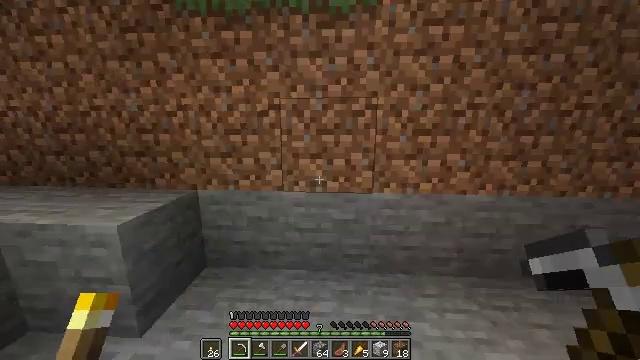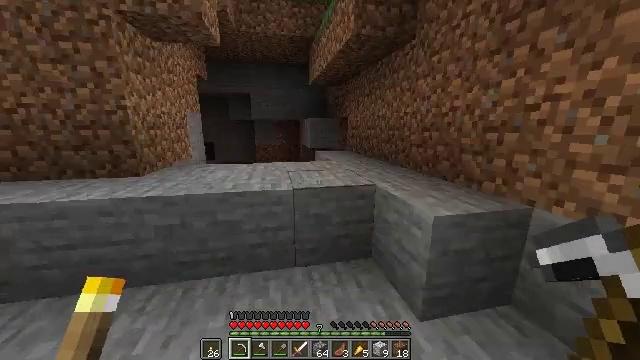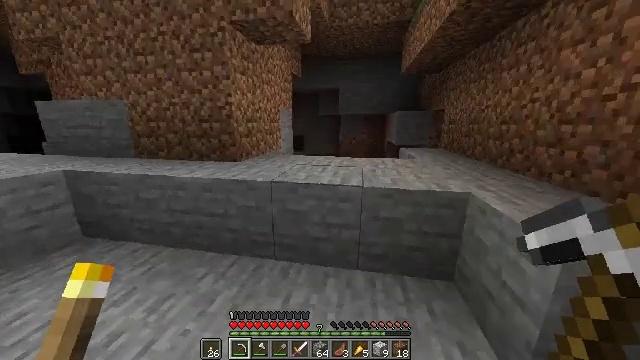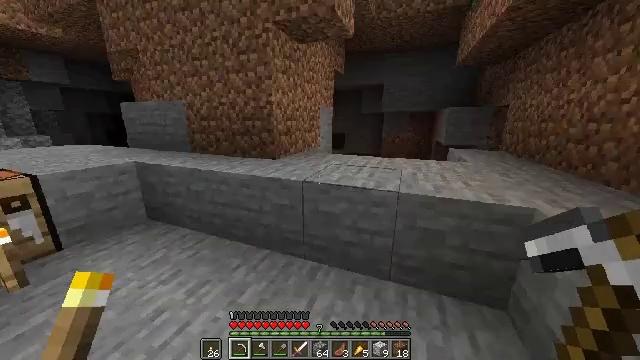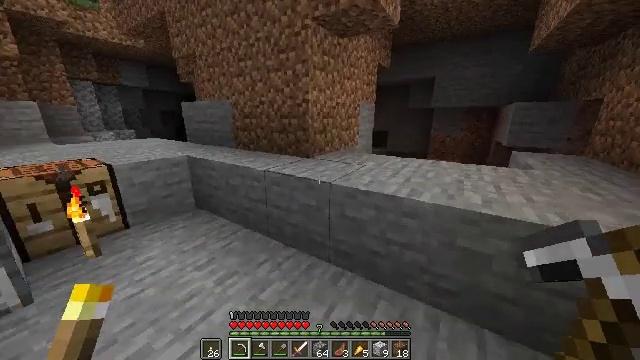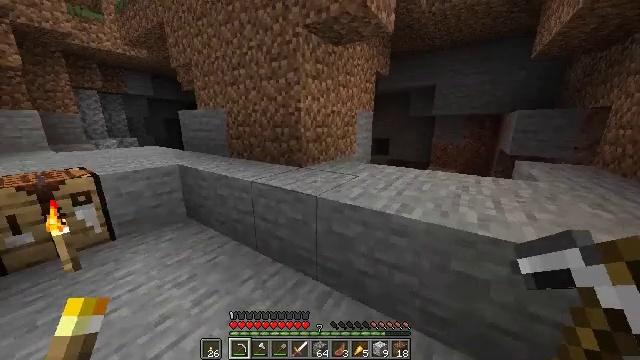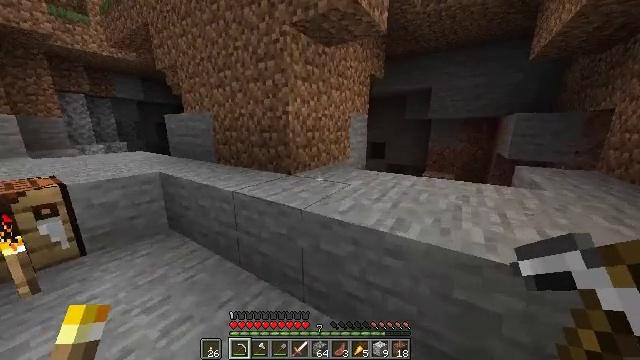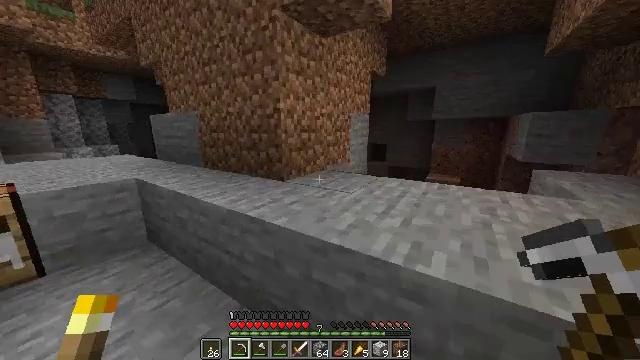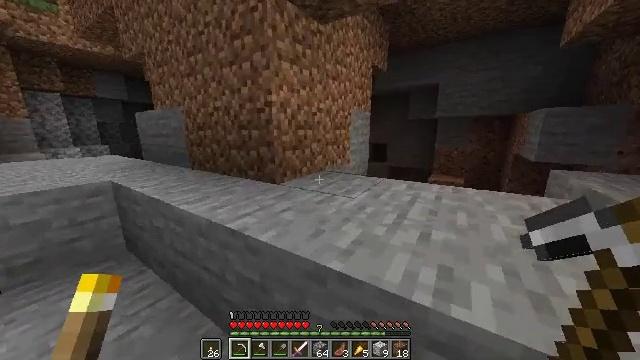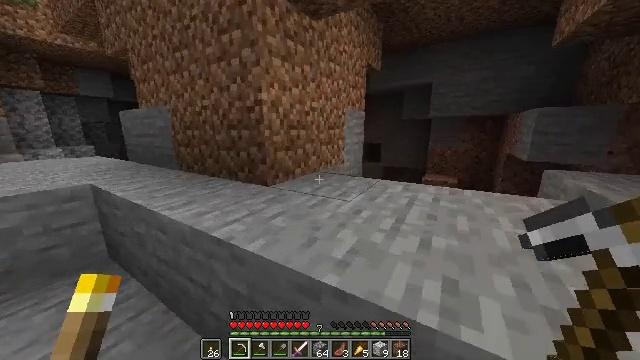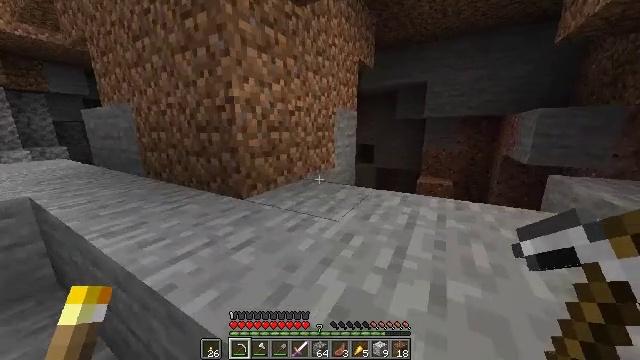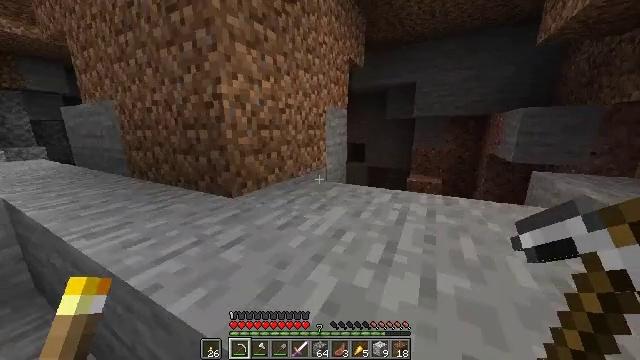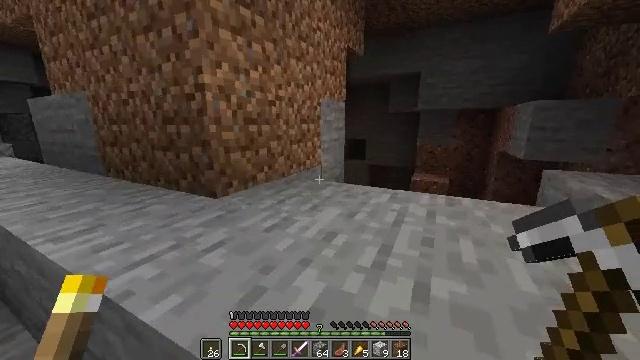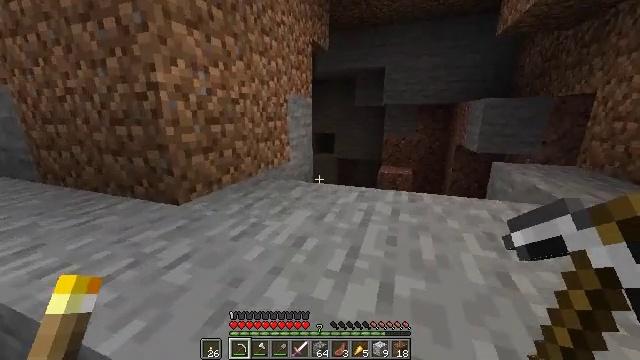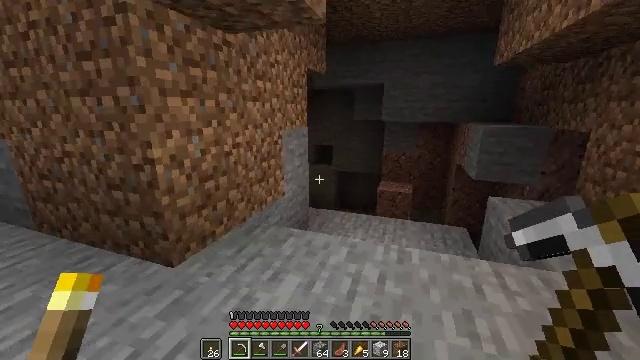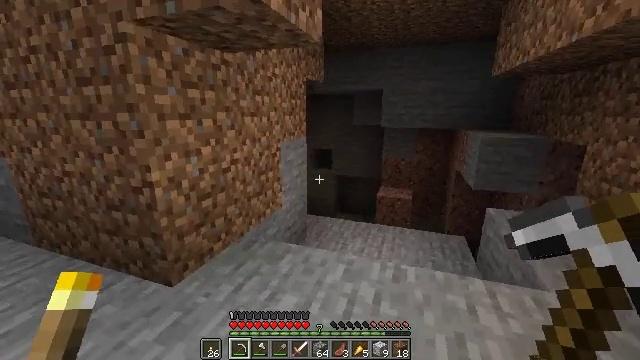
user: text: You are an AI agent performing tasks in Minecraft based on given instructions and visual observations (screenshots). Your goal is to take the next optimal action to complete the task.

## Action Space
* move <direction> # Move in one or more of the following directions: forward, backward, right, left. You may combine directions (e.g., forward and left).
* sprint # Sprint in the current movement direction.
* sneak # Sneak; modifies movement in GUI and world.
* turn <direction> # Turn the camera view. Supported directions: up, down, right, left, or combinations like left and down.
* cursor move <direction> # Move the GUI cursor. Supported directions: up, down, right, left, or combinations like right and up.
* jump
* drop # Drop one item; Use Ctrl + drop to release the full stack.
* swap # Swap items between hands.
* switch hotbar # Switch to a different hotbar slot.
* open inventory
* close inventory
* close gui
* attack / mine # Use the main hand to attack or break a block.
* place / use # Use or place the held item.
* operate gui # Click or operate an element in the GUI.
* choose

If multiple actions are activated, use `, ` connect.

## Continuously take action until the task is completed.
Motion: motion action
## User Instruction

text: Kill the chicken.
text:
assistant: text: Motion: move forward and move left, sprint, turn left
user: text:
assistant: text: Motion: move forward and move right, sprint, turn left and down
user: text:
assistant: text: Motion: move forward and move right, sprint, turn left
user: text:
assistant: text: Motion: move forward and move right, sprint, turn left
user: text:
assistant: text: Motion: move forward, sprint, turn left and up
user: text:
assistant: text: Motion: move forward, sprint
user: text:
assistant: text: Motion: move forward, sprint
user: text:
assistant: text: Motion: move forward, sprint
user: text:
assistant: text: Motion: move forward, sprint, turn right
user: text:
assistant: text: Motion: move forward and move right, sprint, turn right
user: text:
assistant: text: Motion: move forward and move right, sprint, turn right
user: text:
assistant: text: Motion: move forward and move right, sprint
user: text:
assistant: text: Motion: move forward and move right, sprint, turn right and down, jump
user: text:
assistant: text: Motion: move forward and move right, sprint, jump
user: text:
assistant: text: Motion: move forward and move right, sprint, jump
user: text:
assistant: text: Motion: move forward and move right, sprint
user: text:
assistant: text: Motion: move forward and move right, sprint, turn left
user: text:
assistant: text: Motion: move forward and move left, sprint, turn left and up
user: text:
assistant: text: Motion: move forward and move left, sprint, turn left
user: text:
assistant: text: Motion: move forward and move left, sprint, turn left
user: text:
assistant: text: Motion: move forward and move left, sprint, turn left
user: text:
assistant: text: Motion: move forward and move left, sprint
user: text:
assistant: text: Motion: move forward and move left, sprint
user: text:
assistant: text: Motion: move forward and move left, sprint, turn left
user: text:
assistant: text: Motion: move forward and move left, sprint, turn left and up
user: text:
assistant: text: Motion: move forward, sprint
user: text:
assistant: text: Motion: move forward, sprint, turn left
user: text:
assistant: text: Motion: move forward, sprint, turn left and up
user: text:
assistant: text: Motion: move forward, sprint, turn left
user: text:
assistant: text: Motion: move forward, sprint, turn left